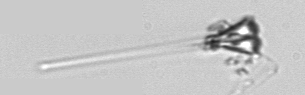
Label: Asterionellopsis_glacialis